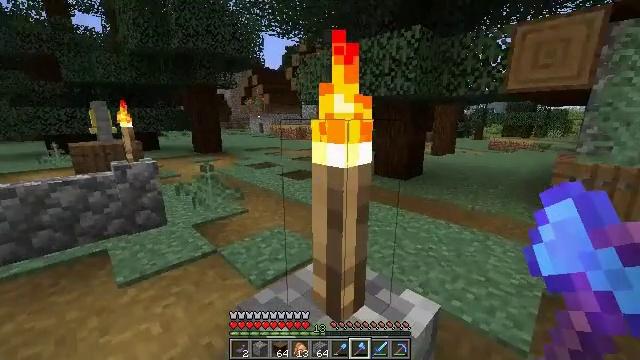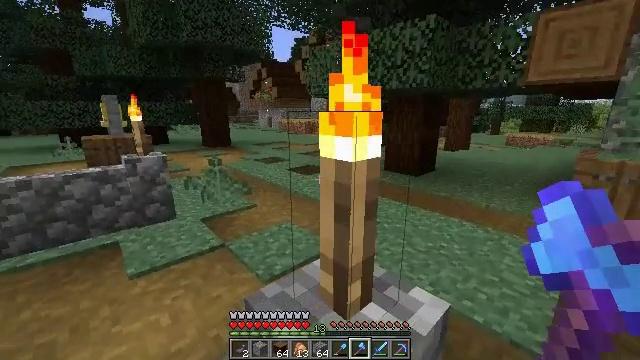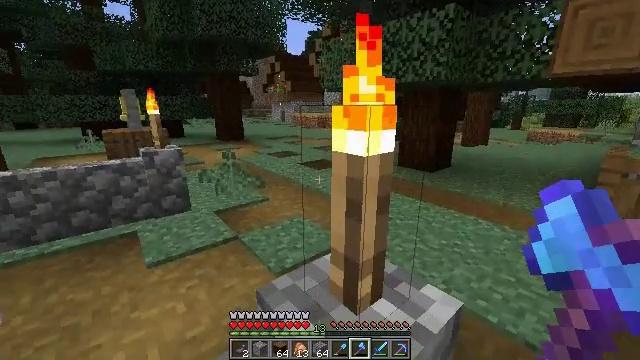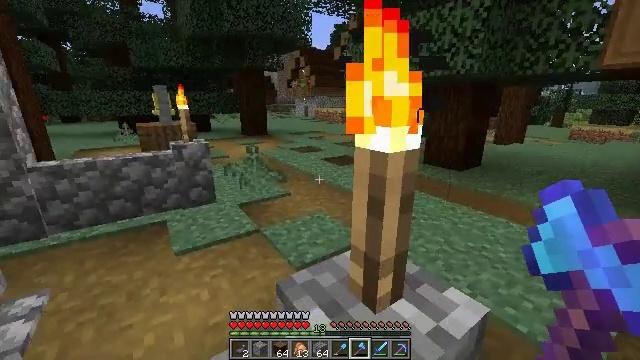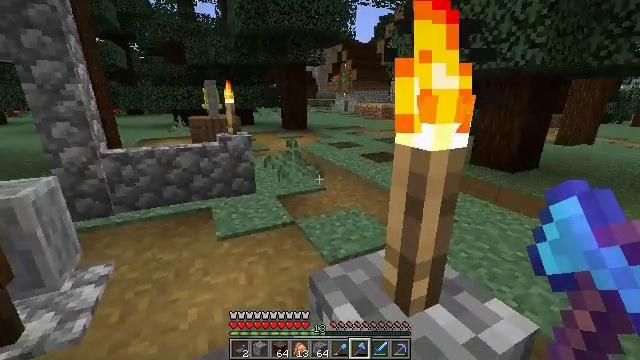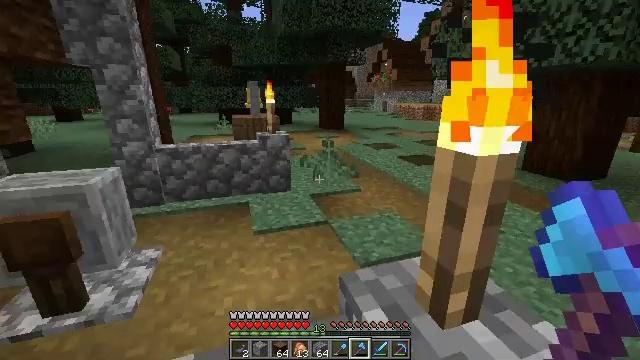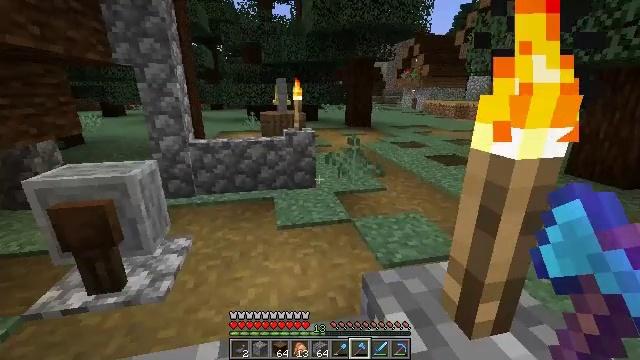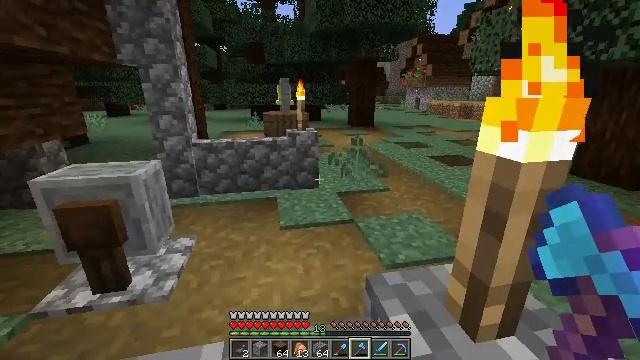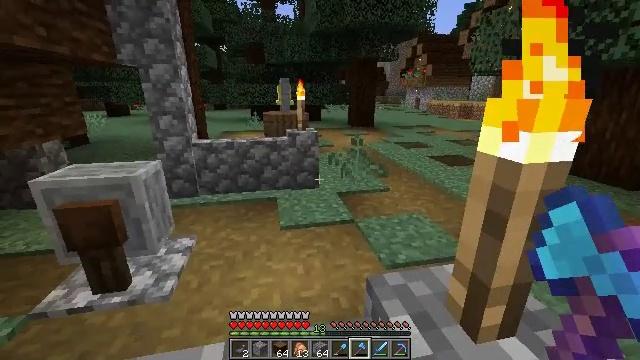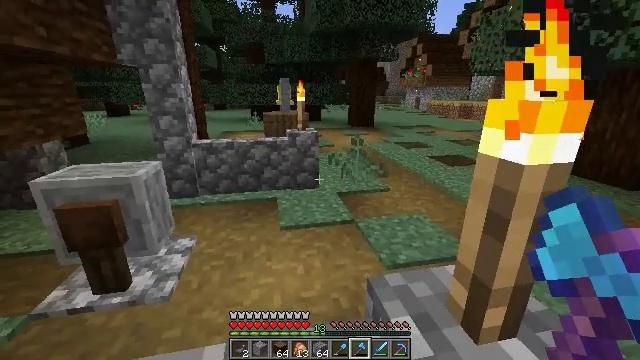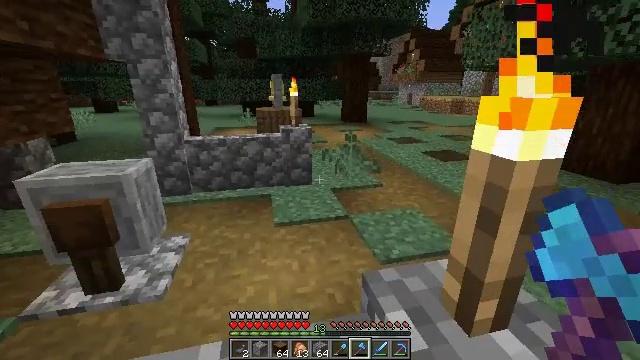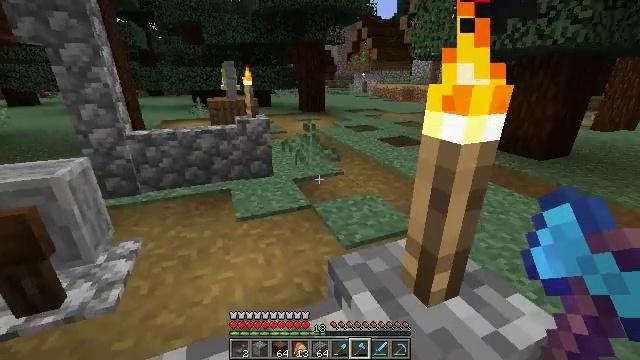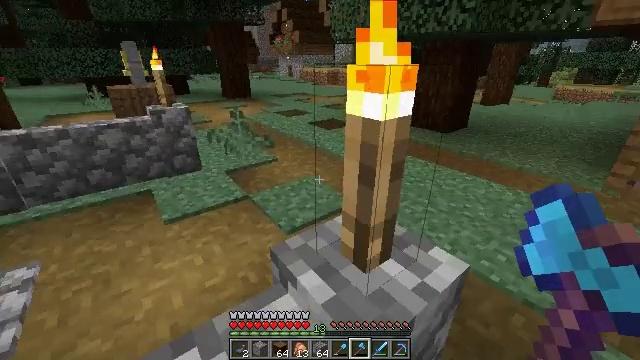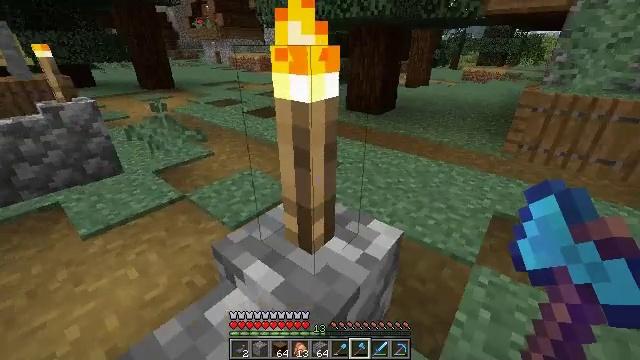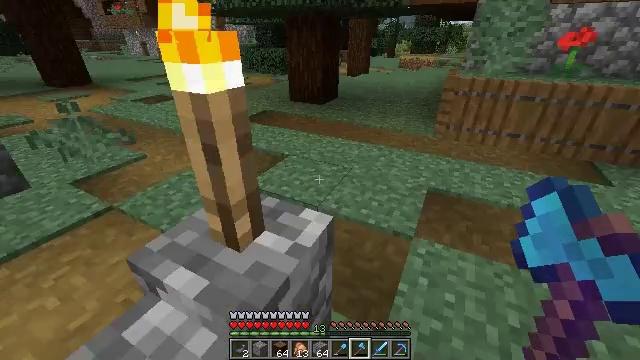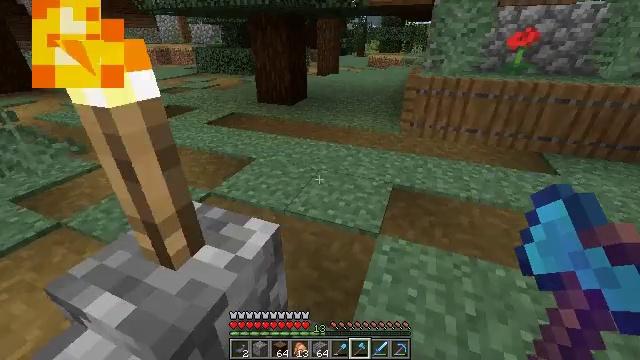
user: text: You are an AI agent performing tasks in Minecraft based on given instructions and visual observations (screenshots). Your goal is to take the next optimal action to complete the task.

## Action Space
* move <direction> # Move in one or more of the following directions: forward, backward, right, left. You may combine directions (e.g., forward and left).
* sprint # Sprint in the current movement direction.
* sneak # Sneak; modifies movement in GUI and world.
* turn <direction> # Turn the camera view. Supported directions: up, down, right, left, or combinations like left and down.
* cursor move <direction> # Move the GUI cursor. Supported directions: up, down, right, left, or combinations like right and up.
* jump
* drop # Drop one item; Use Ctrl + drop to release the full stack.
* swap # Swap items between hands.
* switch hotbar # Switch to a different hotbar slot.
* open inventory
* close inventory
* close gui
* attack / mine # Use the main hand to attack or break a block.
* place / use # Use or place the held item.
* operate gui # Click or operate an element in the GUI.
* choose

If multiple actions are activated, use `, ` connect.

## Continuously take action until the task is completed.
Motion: motion action
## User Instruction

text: Break the fern to clear the area.
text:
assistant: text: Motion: move forward and move right, turn left and down
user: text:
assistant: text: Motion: move forward and move right, turn left and down
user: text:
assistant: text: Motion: move forward and move right, turn left
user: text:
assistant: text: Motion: move forward and move right, sprint, turn left and down
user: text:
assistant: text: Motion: move forward and move right, sprint, turn left
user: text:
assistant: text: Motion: move forward and move right, sprint, turn left
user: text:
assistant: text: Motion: move forward and move right
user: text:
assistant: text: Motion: move forward and move right
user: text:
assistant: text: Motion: move forward and move right
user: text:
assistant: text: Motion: move forward and move right, turn right
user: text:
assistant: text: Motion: move forward and move right, turn right and down
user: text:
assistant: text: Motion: move right, turn right and down
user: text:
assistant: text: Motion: move right, turn right and down
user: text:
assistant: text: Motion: move right, turn right and down
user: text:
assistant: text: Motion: move right, turn right
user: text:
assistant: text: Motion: move right
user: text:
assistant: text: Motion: move right
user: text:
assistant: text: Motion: move forward and move right
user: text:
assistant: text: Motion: move forward and move right
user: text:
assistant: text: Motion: move forward and move right, turn left and up
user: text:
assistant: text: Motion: move forward and move right, turn left and up
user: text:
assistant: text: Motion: move forward and move right, turn left and up
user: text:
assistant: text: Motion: move forward and move right, turn left
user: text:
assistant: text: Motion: move forward and move right, sprint, turn left and up
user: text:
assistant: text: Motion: move forward and move right, sprint, turn left
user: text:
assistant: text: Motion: move forward, sprint, turn left
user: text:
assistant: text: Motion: move forward, sprint
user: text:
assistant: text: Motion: move forward
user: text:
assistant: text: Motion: move forward
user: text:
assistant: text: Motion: move forward